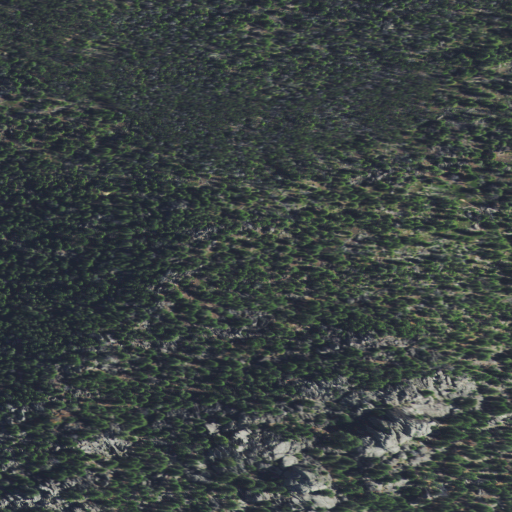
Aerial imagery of mountain in Montana named Sheep Mountain containing evergreen forest and shrub